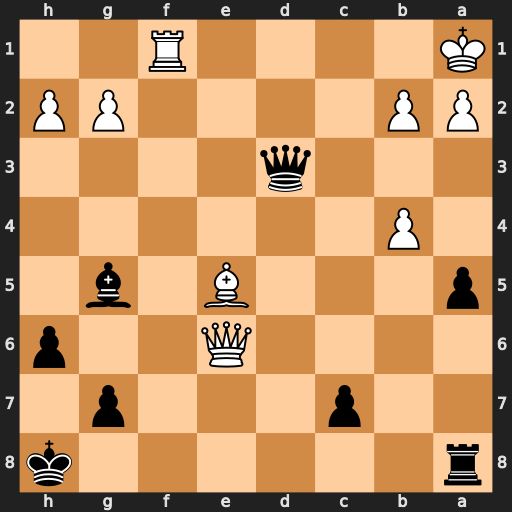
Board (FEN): r6k/2p3p1/4Q2p/p3B1b1/1P6/3q4/PP4PP/K4R2
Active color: b
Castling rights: -
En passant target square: -
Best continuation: Qxf1#